Aerial crown-view tile of a tropical tree (Barro Colorado Island, Panama), acquired 20241014:
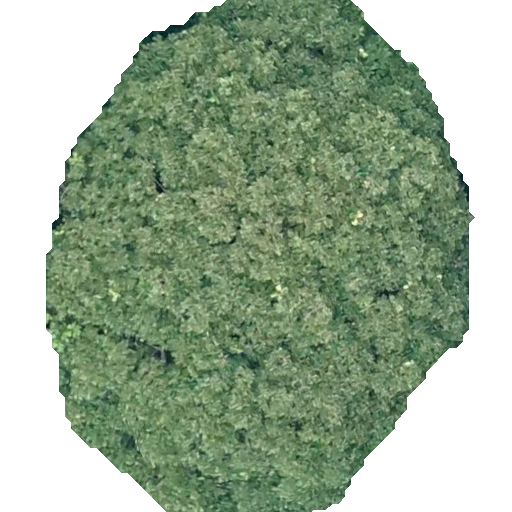
Species: Dipteryx oleifera
GBIF accepted scientific name: Dipteryx oleifera
Crown area: 270.42 m²